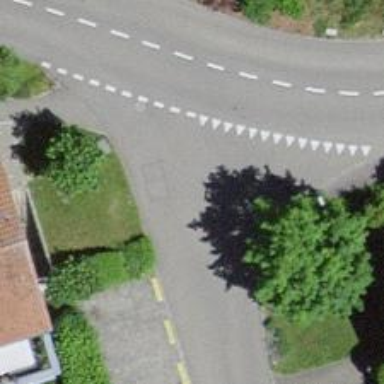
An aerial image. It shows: Asphalt road designated for service vehicles.